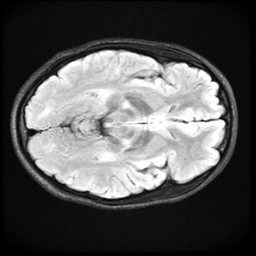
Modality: FLAIR
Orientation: axial
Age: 21
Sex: female
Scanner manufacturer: ge
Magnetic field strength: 3 T
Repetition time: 11 s
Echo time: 0.1497 s